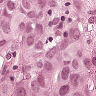
Metastatic tissue present: yes